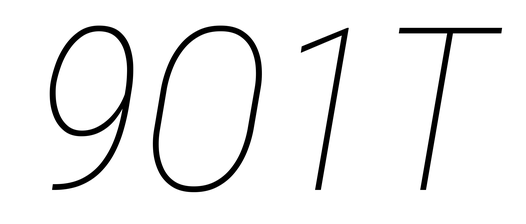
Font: Roboto-Italic_Condensed_Thin_Italic